Question: I'm working on on some details on my plots and I've found one I can't get around. On my levelplot are numeric tickmarks. Now I want my tickmarks on the y-axis to be changed to the corresponding Letters. (i.e. 1=A, 5=E,27=AA, 29=AC,...)
I've already used
'''
scales=list(
y=list(alternating=3,labels=toupper(c(letters[1],letters[5],letters[10],letters[15])))))
'''
But I want them to change depending on what's on the Y-axis, not from values I'm giving.
Can anybody help me on this one?
'''
levelplot(volcano,main="levelplot(volcano)")
'''

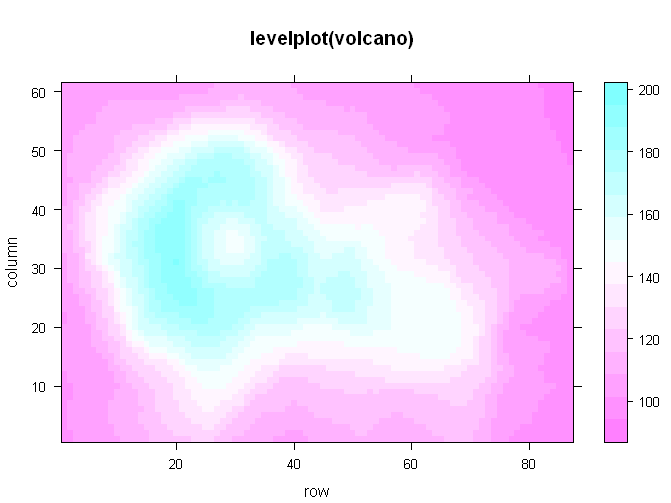
Answer: Some discussion on chat indicates 'levelplot()' handles the heatmap case (where one or both variables are discrete/categorical) just fine. Therefore, we just need to get the data into the correct format. One way to do that is to store at least the 'y' coordinate as a factor with the appropriate levels set.
First, simulate some data along the lines of the OP's data:
'''
yholes <- c(LETTERS, sort(outer(LETTERS, LETTERS, paste, sep="")))[1:30]
xholes <- seq_along(yholes)
g <- expand.grid(X = xholes, Y = yholes)
set.seed(2)
dat <- with(g, data.frame(Y = factor(Y, levels = yholes),
X = X,
vals = runif(900)))
'''
which gives:
'''
R> head(dat)
Y X vals
1 A 1 <PHONE>
2 A 2 <PHONE>
3 A 3 <PHONE>
4 A 4 <PHONE>
5 A 5 <PHONE>
6 A 6 <PHONE>
'''
The reason for the 'expand.grid()' call is that 'levelplot()', when used via the formula method, which I am about to make use of, needs a 'Y' and a 'X' for each data point (900 of them in this case).
The plot is then easy to produce via a simple formula in 'levelplot()':
'''
require(lattice)
levelplot(vals ~ X + Y, data = dat)
'''
which produces this: